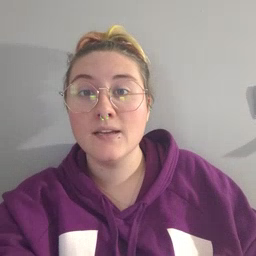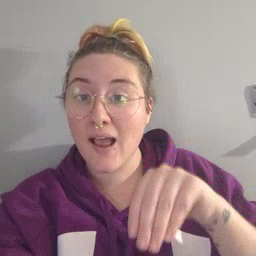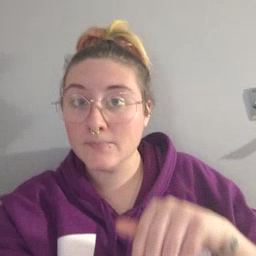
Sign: night